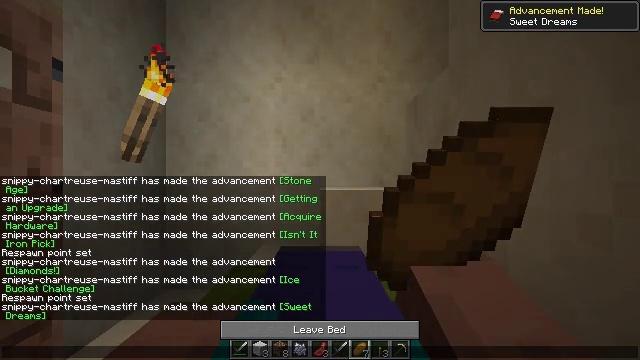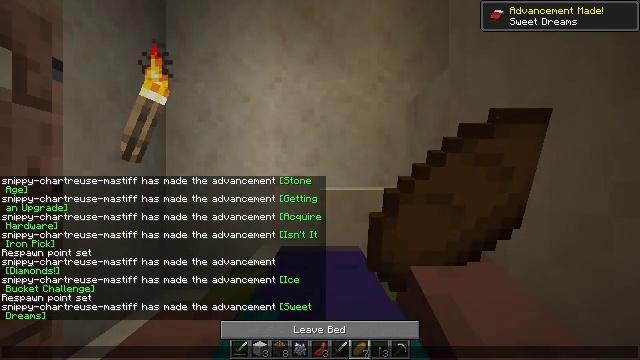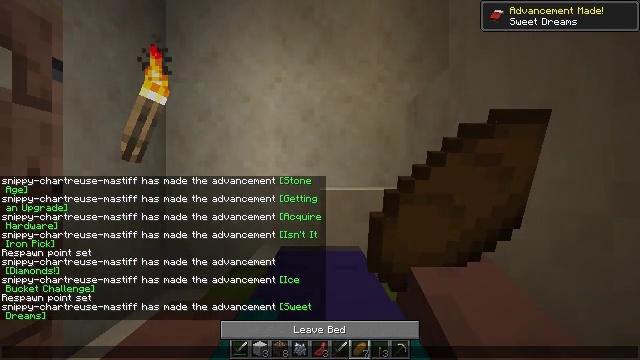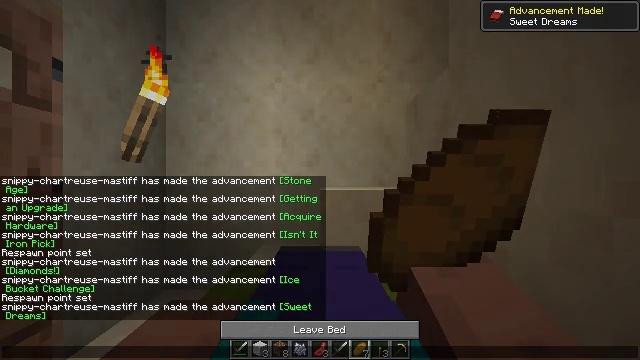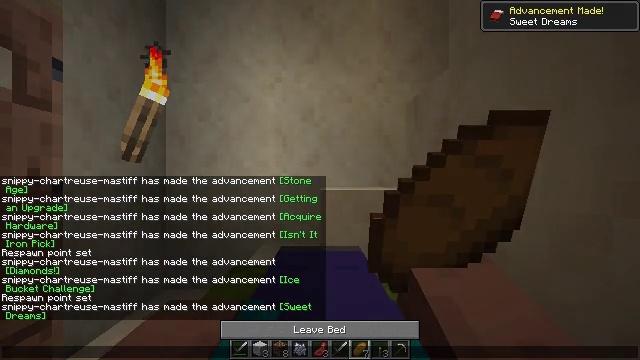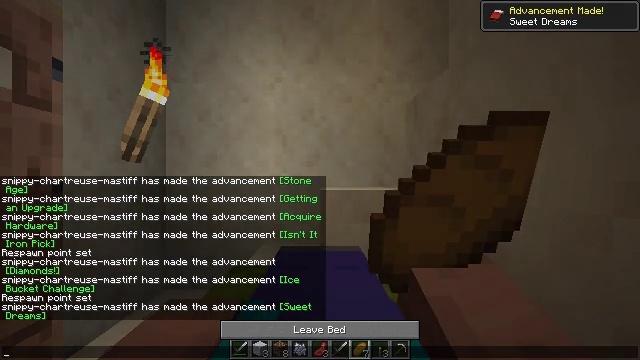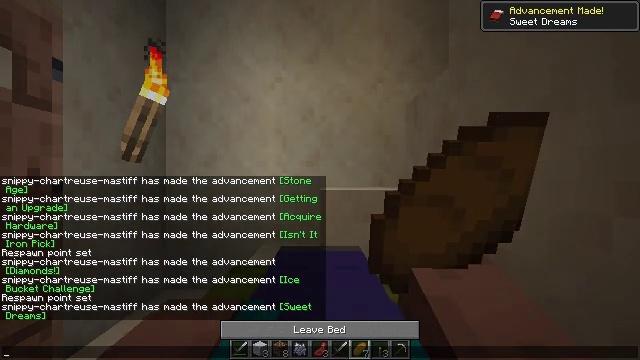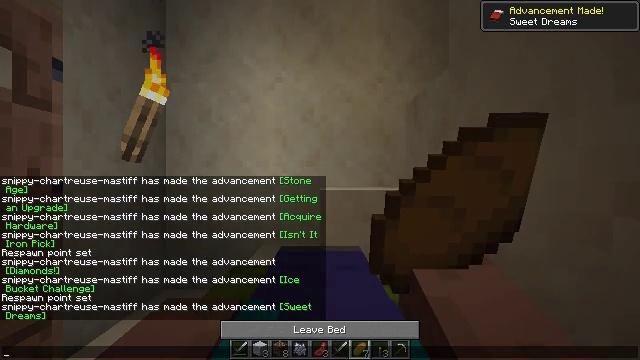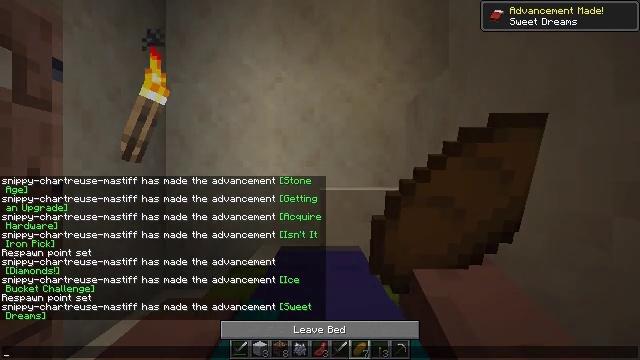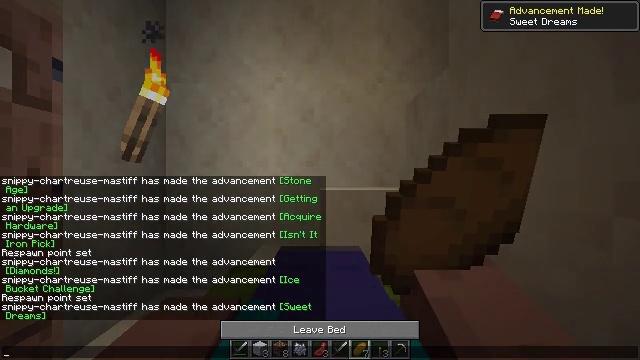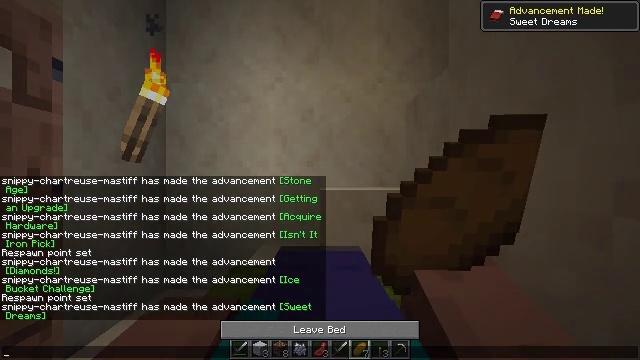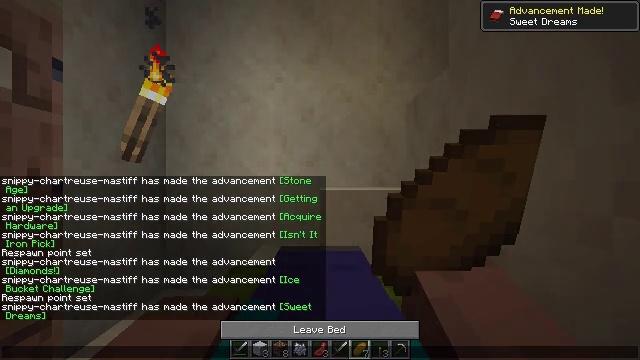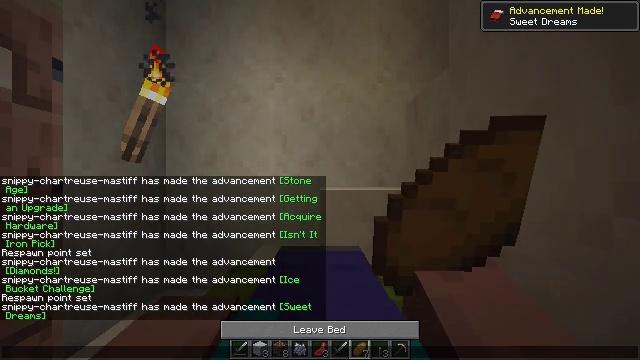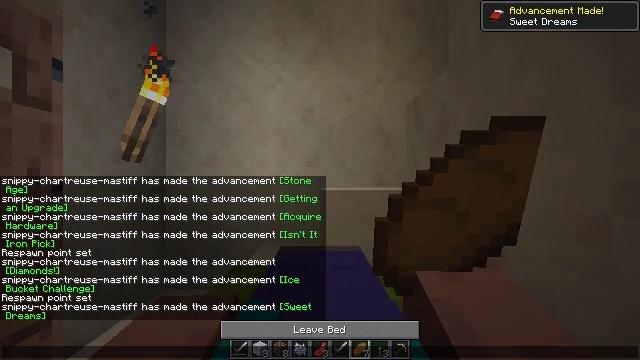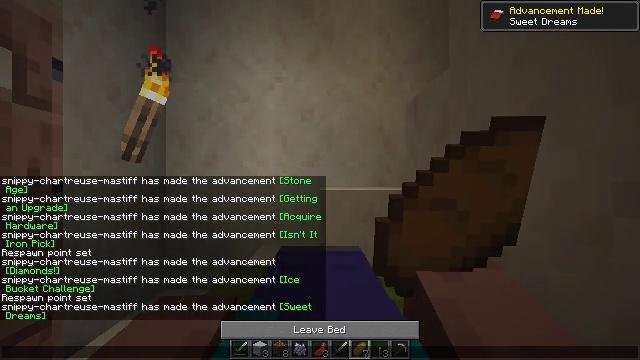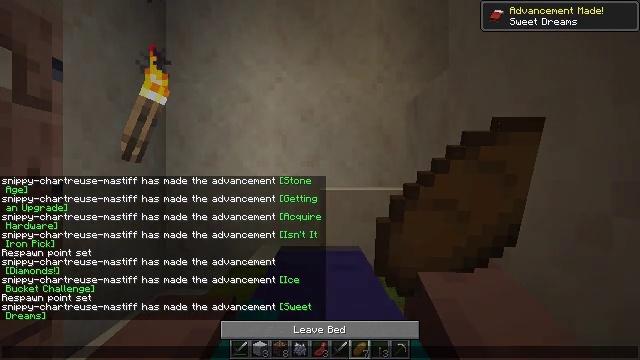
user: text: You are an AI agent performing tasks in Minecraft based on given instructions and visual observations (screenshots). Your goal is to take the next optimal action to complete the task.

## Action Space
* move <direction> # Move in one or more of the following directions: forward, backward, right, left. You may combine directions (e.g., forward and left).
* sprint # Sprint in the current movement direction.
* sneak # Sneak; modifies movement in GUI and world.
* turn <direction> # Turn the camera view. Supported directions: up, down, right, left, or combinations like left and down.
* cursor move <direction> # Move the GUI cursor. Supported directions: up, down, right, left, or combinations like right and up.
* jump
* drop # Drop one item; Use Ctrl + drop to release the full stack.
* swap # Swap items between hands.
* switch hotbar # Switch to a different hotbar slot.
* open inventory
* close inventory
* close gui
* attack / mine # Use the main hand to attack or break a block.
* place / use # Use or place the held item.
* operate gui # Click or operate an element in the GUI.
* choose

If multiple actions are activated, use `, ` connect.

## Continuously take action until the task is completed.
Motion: motion action
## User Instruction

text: Recycle the green bed.
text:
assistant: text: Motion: no_op
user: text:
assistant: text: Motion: no_op
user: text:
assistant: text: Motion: no_op
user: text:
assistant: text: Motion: no_op
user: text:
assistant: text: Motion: no_op
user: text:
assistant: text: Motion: no_op
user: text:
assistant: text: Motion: no_op
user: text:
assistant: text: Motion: no_op
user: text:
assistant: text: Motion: no_op
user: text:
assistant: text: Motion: no_op
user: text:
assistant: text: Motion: no_op
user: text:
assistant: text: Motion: no_op
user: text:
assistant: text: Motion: no_op
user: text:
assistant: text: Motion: no_op
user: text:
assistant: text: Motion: no_op
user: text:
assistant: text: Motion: no_op
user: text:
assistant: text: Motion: no_op
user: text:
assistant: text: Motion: no_op
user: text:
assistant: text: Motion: no_op
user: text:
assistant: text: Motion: no_op
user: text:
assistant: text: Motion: no_op
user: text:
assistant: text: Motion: no_op
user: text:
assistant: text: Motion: no_op
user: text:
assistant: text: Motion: no_op
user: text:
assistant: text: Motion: no_op
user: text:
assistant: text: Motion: no_op
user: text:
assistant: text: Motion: no_op
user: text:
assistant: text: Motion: no_op
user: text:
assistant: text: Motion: no_op
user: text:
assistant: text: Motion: no_op